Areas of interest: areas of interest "Home Furnishing and Building Materials Market"
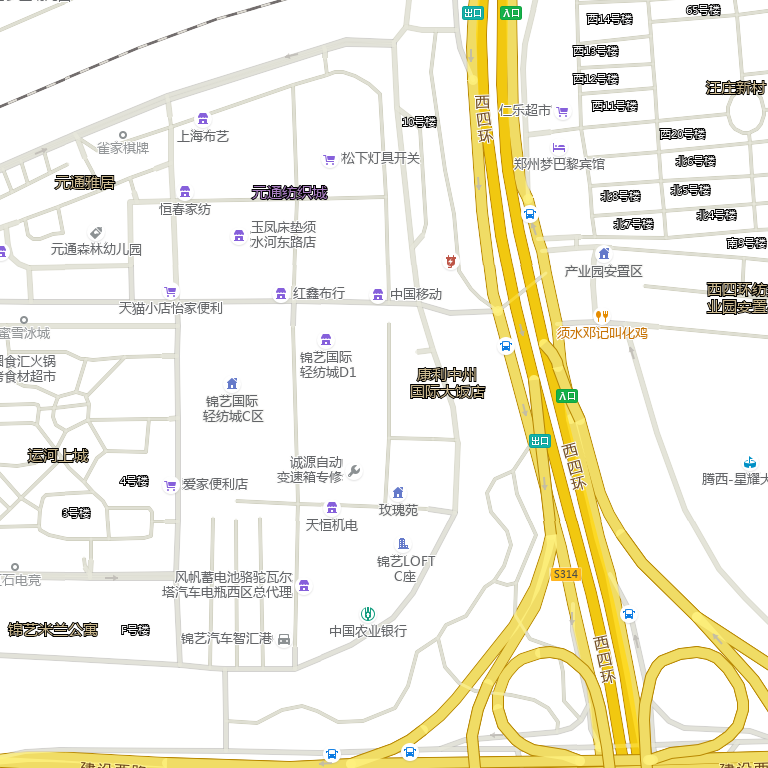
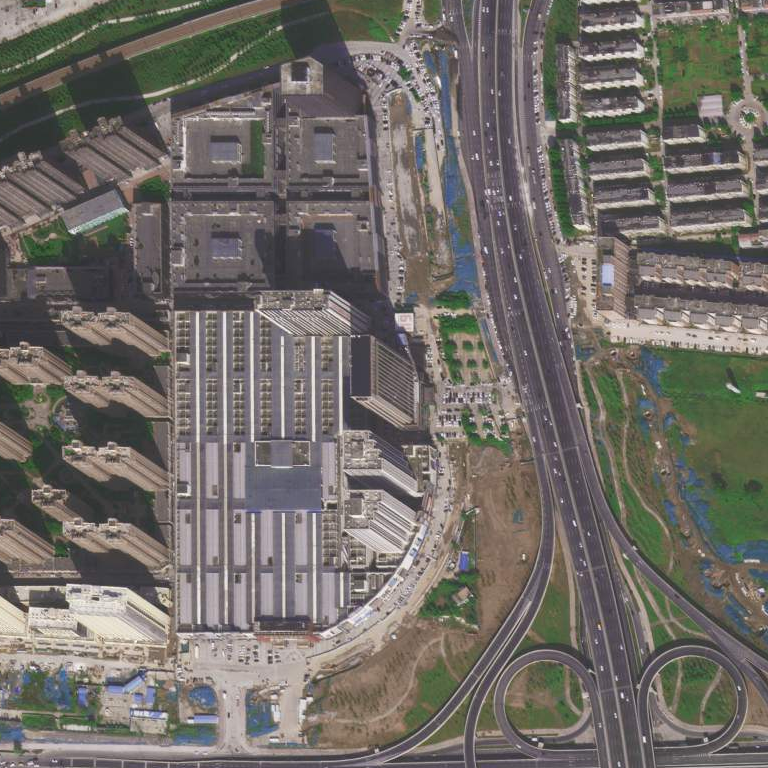